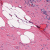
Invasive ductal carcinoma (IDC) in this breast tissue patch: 1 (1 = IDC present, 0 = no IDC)